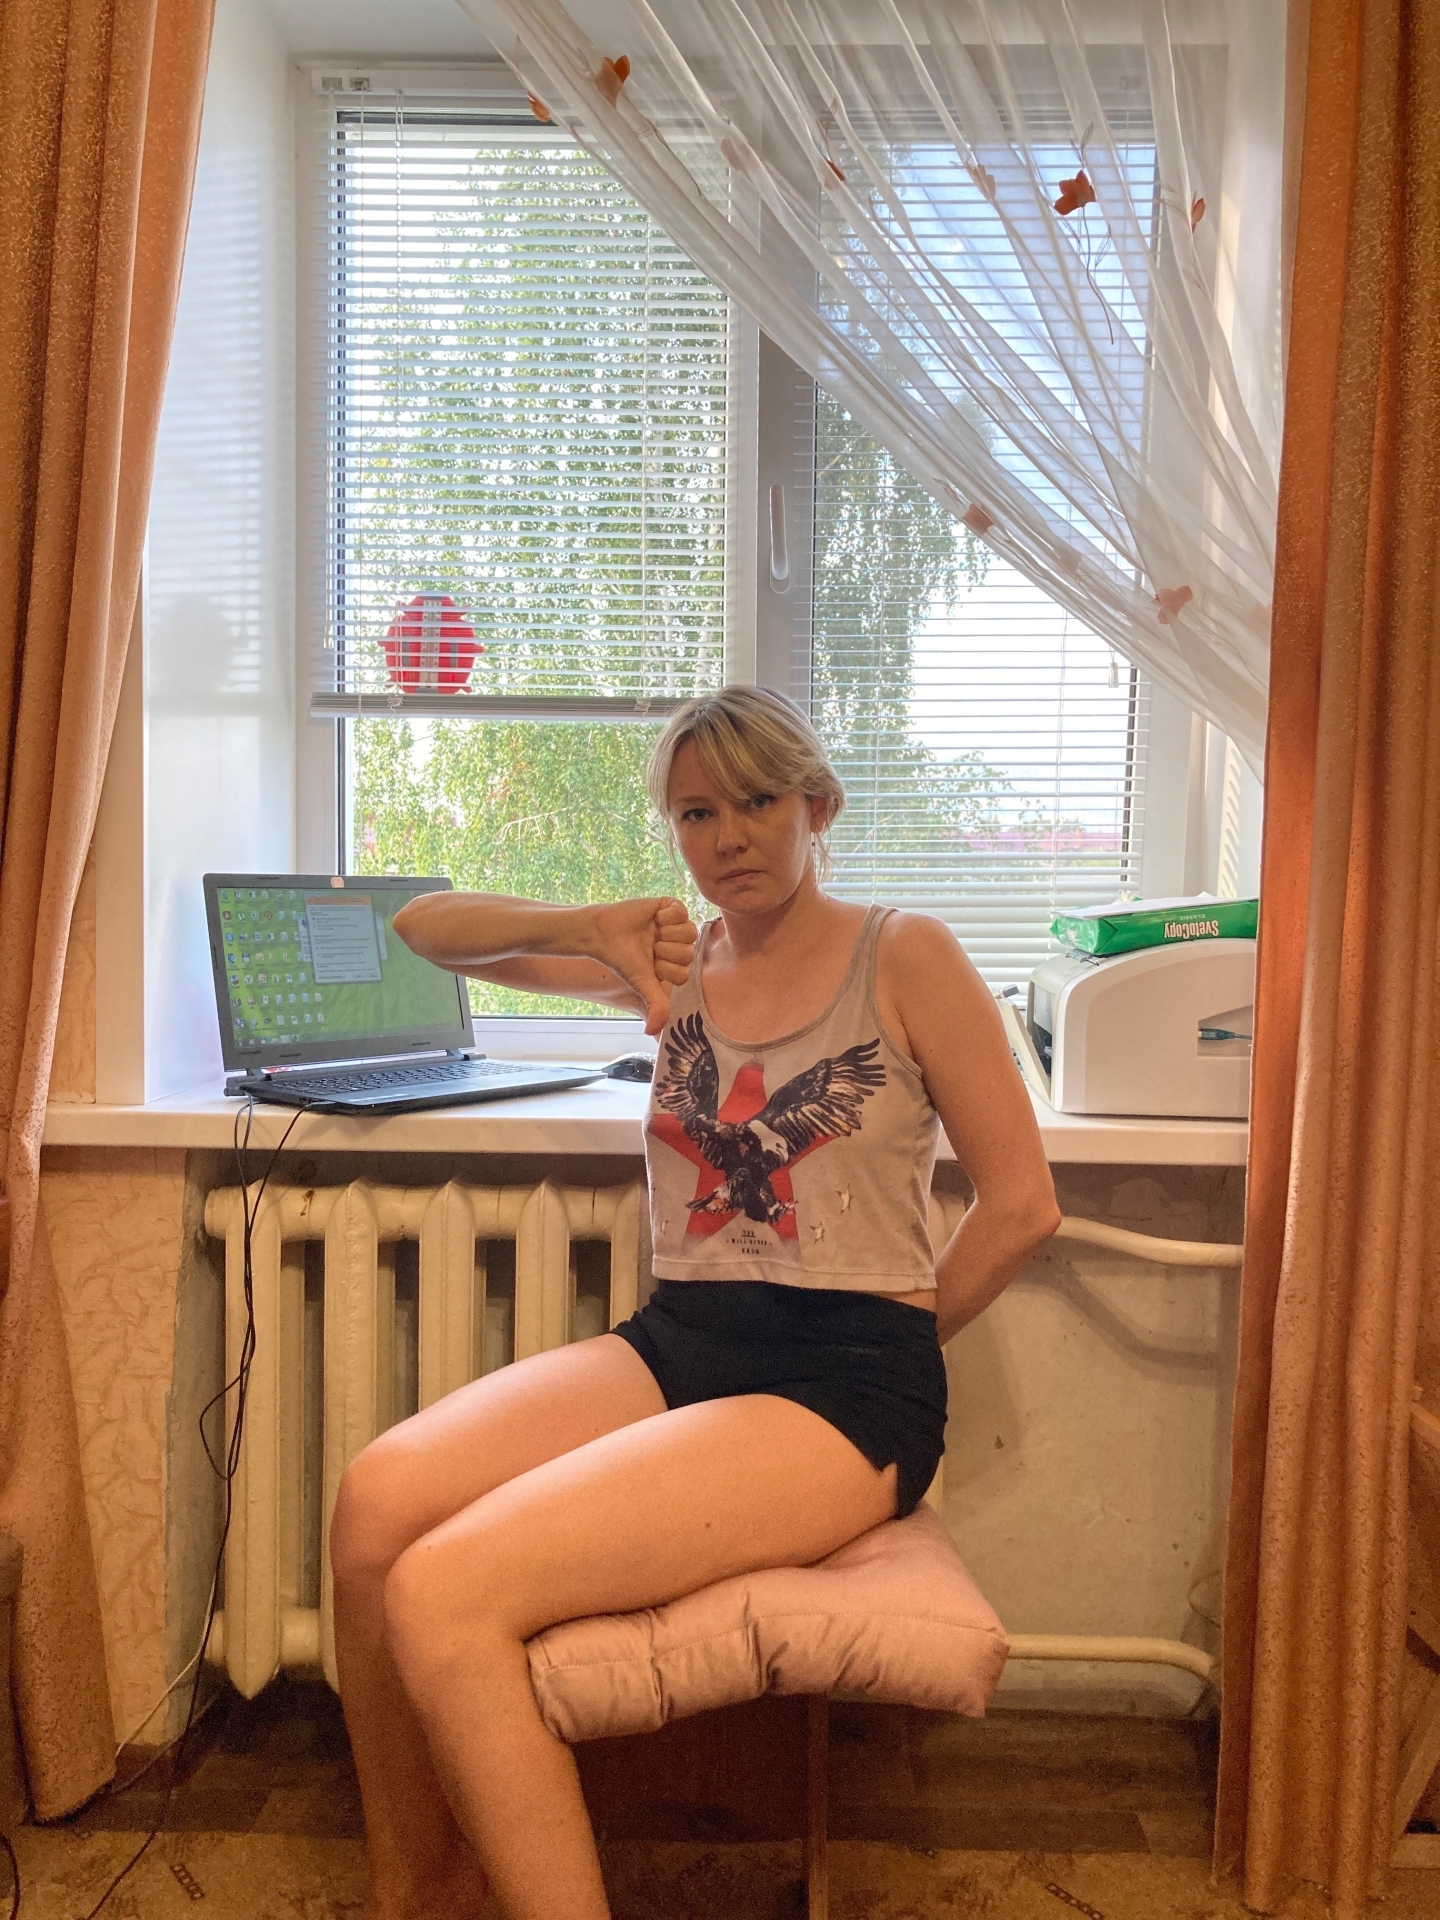
Label: clear